Aerial crown-view tile of a tropical tree (Barro Colorado Island, Panama), acquired 20250217:
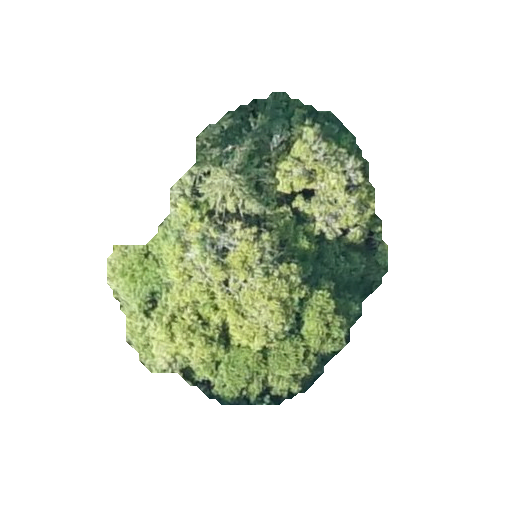
Species: Alseis blackiana
GBIF accepted scientific name: Alseis blackiana
Crown area: 86.382 m²